Question: I have got the data from a text file to fill in the text boxes with the data. However I am trying to get an employees salary from another class into the text box and I am struggling to do so. My first class is the employee class with this code:
'''
public class Employee
{
string _firstName;
string _lastName;
string _address;
string _postCode;
string _phoneNumber;
DateTime _dateOfBirth;
public Employee()
{
}
public Employee(string firstName, string lastName, string address, string postCode, string phoneNumber, DateTime dateOfBirth)
{
_firstName = firstName;
_lastName = lastName;
_address = address;
_postCode = postCode;
_phoneNumber = phoneNumber;
_dateOfBirth = dateOfBirth;
}
public string firstName
{
get
{
return _firstName;
}
set
{
_firstName = value;
}
}
public string lastName
{
get
{
return _lastName;
}
set
{
_lastName = value;
}
}
public string address
{
get
{
return _address;
}
set
{
_address = value;
}
}
public string postCode
{
get
{
return _postCode;
}
set
{
_postCode = value;
}
}
public string phoneNumber
{
get
{
return _phoneNumber;
}
set
{
_phoneNumber = value;
}
}
public DateTime dateOfBirth
{
get
{
return _dateOfBirth;
}
set
{
_dateOfBirth = value;
}
}
'''
followed by the salaried class with this code:
'''
public class SalariedEmployee : Employee
{
decimal _salary;
public SalariedEmployee(string firstName, string lastName, string
address, string postCode, string phoneNumber, DateTime dateOfBirth,
decimal salary) : base(firstName, lastName, address, postCode, phoneNumber,
dateOfBirth)
{
_salary = salary;
}
public decimal salary
{
get
{
return _salary;
}
set
{
_salary = value;
}
}
}
'''
this then goes onto the load method which is as follows:
'''
public bool Load(string employeesFile)
{
List<string> lines = new List<string>();
using (StreamReader reader = new StreamReader("employees.txt"))
{
string line;
while ((line = reader.ReadLine()) != null)
{
//Splitting the data using |
string[] temp = line.Split('|');
int year = Convert.ToInt32(temp[5]);
int month = Convert.ToInt32(temp[6]);
int day = Convert.ToInt32(temp[7]);
//This is to populate an employees detials
Employee emp = new Employee
{
firstName = temp[0],
lastName = temp[1],
address = temp[2],
postCode = temp[3],
phoneNumber = temp[4],
dateOfBirth = new DateTime(year, month, day)
};
//This class is from List, so I used the add method to add the employee.
Add(emp);
}
return true;
'''
and finally the form code:
'''
public Salaried_Employee_Details(Employee emp)
{
InitializeComponent();
textBoxLastName.Text = emp.lastName;
textBoxFirstName.Text = emp.firstName;
textBoxAddress.Text = emp.address;
textBoxPostCode.Text = emp.postCode;
textBoxPhoneNumber.Text = emp.phoneNumber;
dateTimeDateOfBirth.Text = emp.dateOfBirth.ToString();
//textBoxSalary.Text = emp.salary;
}
'''
with the work form here:

the format of the text file is here:
'''
Smyth|Jack|London street, London City, London|<PHONE>|1990|3|21|37000
'''
so how do I get the salaried data into the text box?
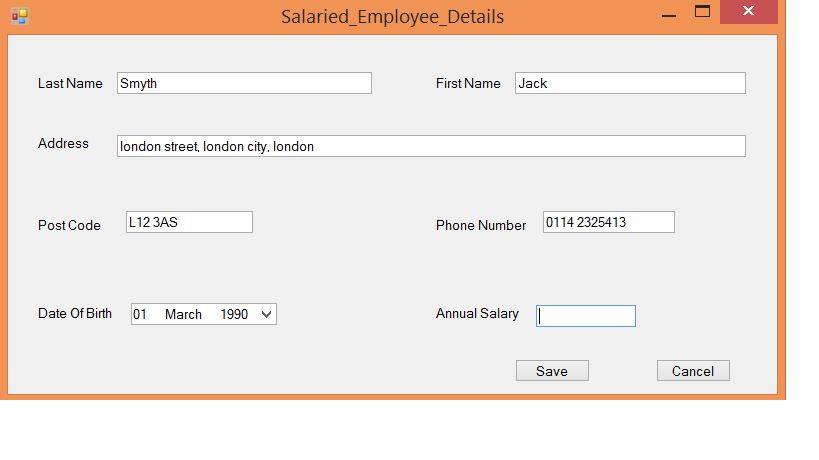
Answer: Looking at the split of your string into an array you either have no postal code or no number:
'''
postCode = temp[3],
phoneNumber = temp[4],
'''
Here are your indices of the array
'''
Smyth|Jack|London street, London City, London|<PHONE>|1990|3|21|37000
^ ^ ^ ^ ^ ^ ^ ^
| | | | | | | |
0 1 2 3 4 5 6 7
'''
In this case 4 looks for me like a year!
If the salary is on the last position you need distinguish between a normal 'Employee' and a 'SalariedEmployee' In the firs case you do it like you do already and in the second case you need to create a 'SalariedEmployee' object when loading your data:
'''
int year = Convert.ToInt32(temp[4]);
int month = Convert.ToInt32(temp[5]);
int day = Convert.ToInt32(temp[6]);
SalariedEmployee emp = new SalariedEmployee
{
firstName = temp[1],
lastName = temp[0],
address = temp[2],
phoneNumber = temp[3],
dateOfBirth = new DateTime(year, month, day)
salary = Convert.ToDecimal(temp[7]);
};
'''
EDIT: What you need to make this code work is a parameterless constructor in the 'SalariedEmployee' class.
'''
public SalariedEmployee()
{
}
'''
or you need to use the constructor that you have written with all the parameters:
'''
public SalariedEmployee(string firstName, string lastName, string
address, string postCode, string phoneNumber, DateTime dateOfBirth,
decimal salary)
'''
which would look like this:
'''
SalariedEmployee emp = new SalariedEmployee(temp[1], temp[0],temp[2],
"I don't know where your postcode is",
temp[3],new DateTime(year, month, day),
Convert.ToDecimal(temp[7]));
'''